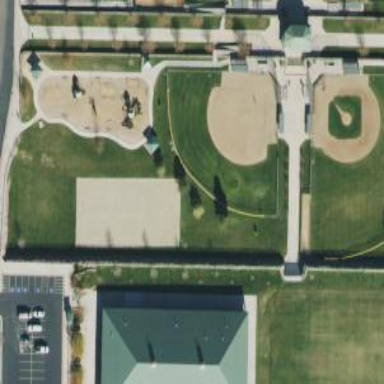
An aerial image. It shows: Baseball pitch for leisure land.